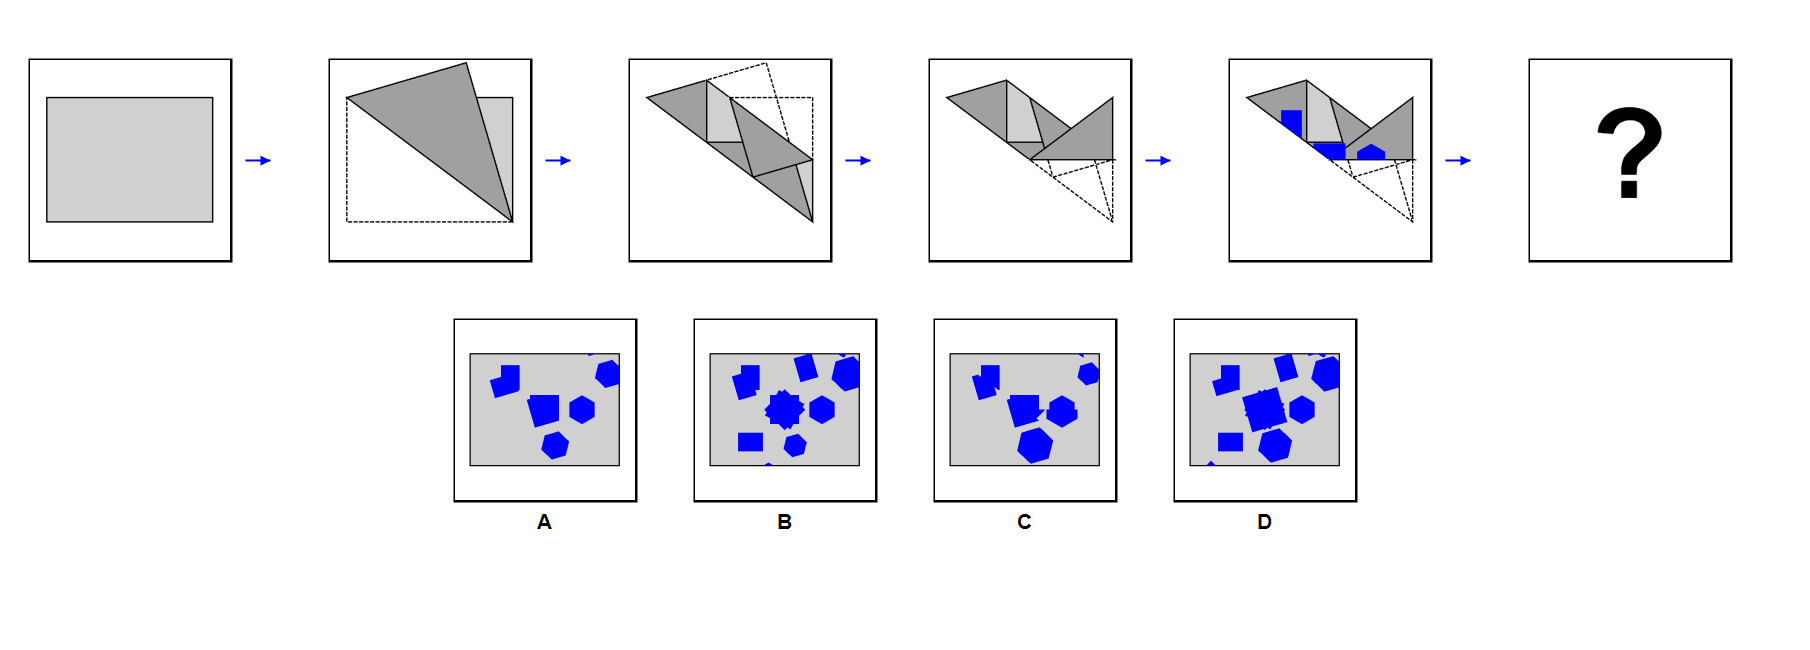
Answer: A